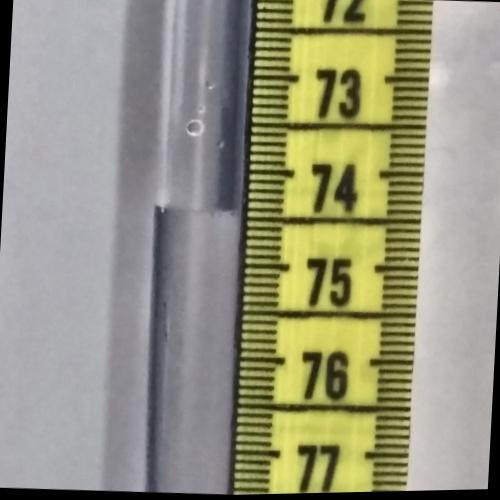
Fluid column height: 74.4 cm